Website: slack
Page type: billing-address
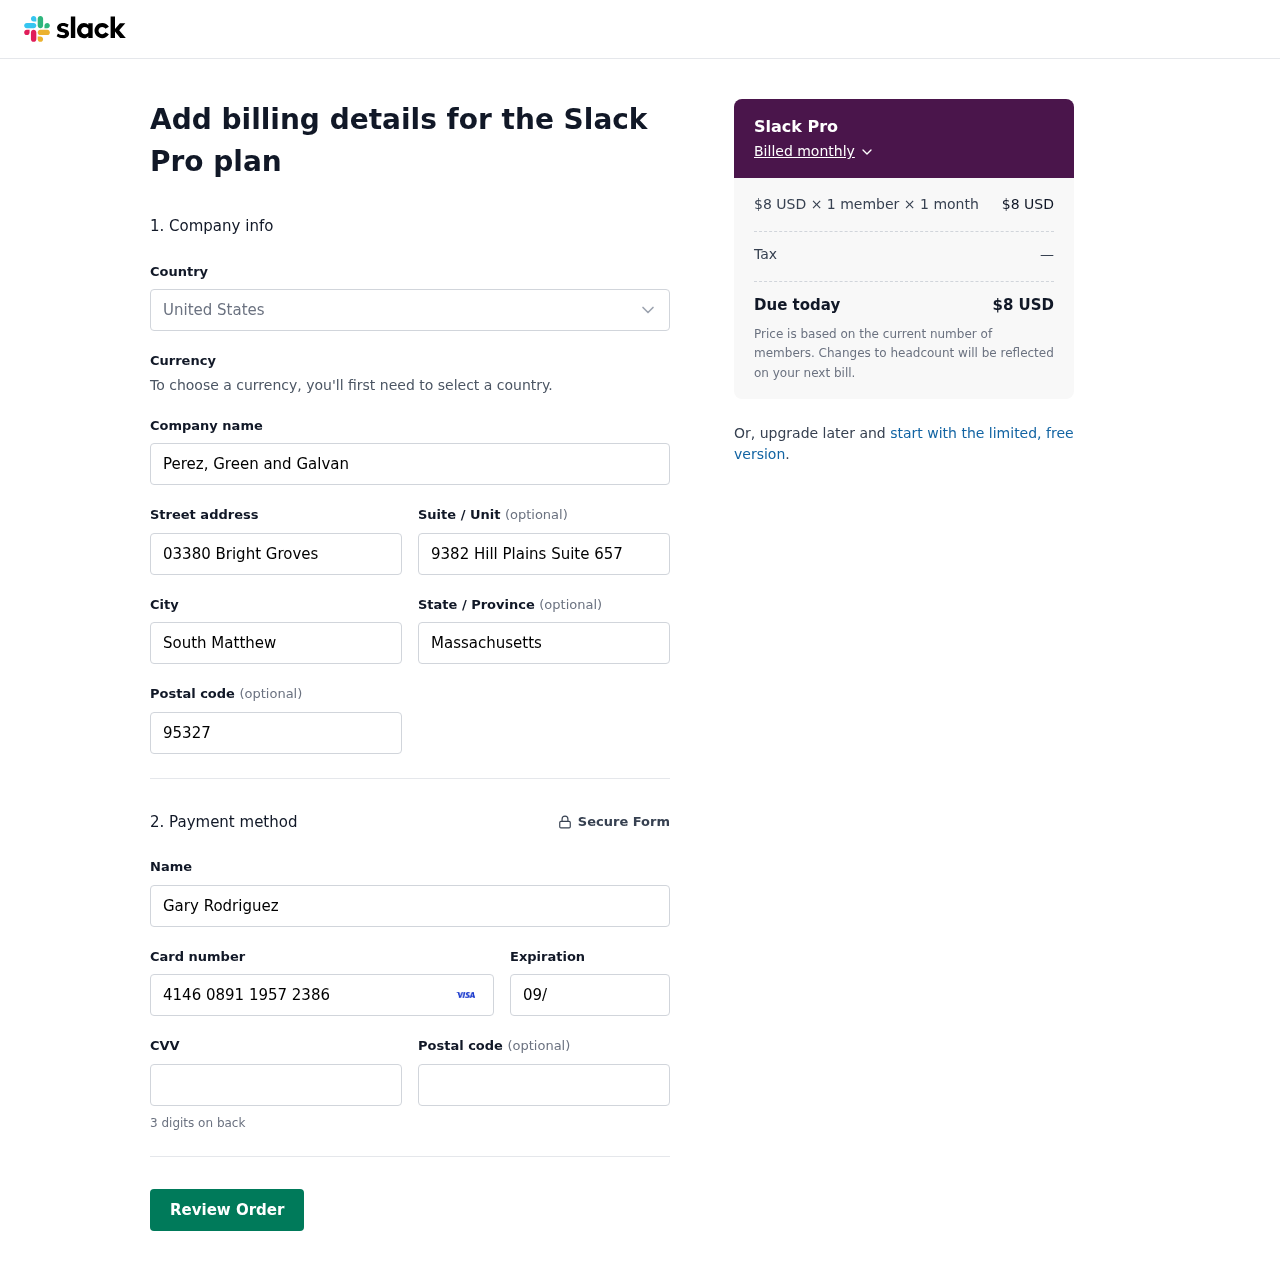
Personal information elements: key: PII_CARD_CVV
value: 955
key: PII_CARD_EXPIRY
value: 09/27
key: PII_CARD_NUMBER
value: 4146 0891 1957 2386
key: PII_CITY
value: South Matthew
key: PII_COMPANY
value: Perez, Green and Galvan
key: PII_COUNTRY
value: United States
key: PII_FULLNAME
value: Gary Rodriguez
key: PII_POSTCODE
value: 95327
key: PII_POSTCODE2
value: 05512
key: PII_STATE
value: Massachusetts
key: PII_STREET
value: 03380 Bright Groves
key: PII_STREET2
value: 9382 Hill Plains Suite 657
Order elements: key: ORDER_PLAN_PRICE
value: $8 USD
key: ORDER_NUM_MEMBERS
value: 1 member
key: ORDER_NUM_MONTHS
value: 1 month
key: ORDER_SUBTOTAL
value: $8 USD
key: ORDER_TAX
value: —
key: ORDER_TOTAL
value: $8 USD